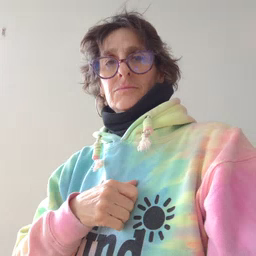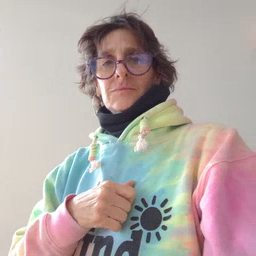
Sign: sticky